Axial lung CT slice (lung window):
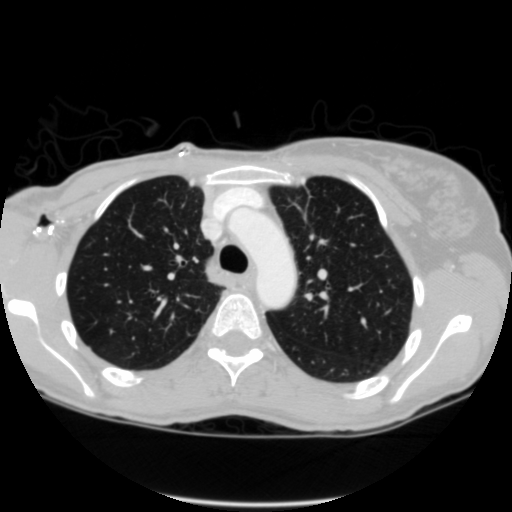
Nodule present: no